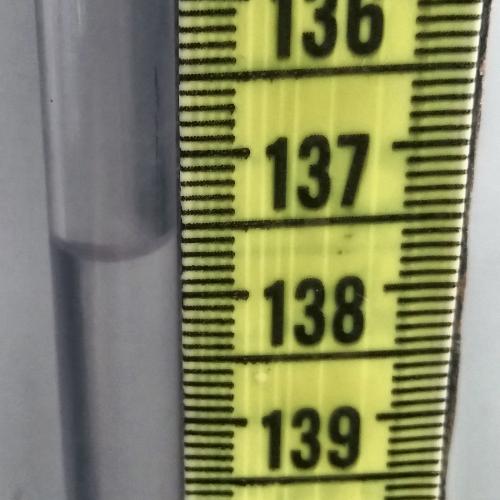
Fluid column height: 137.6 cm